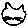
Label: cat